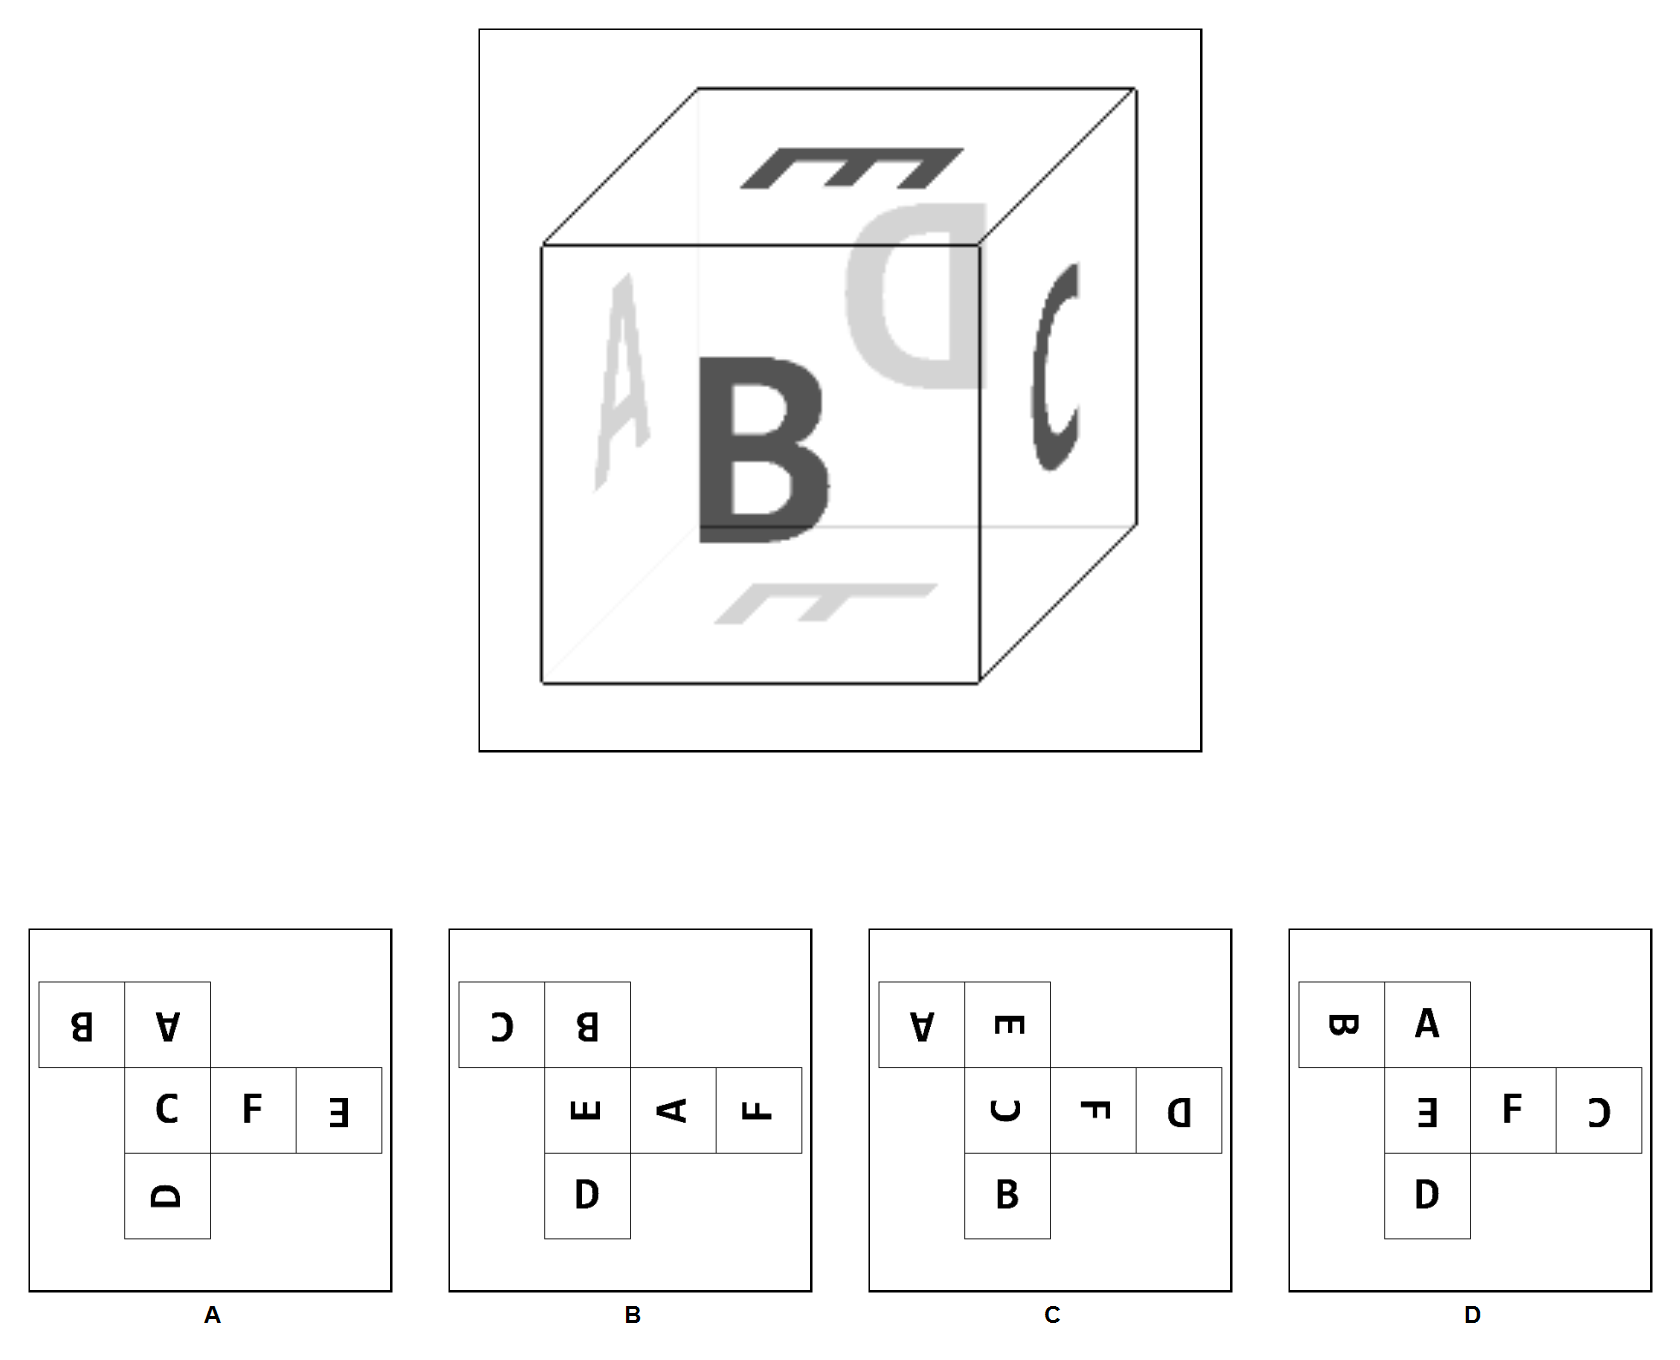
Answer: B